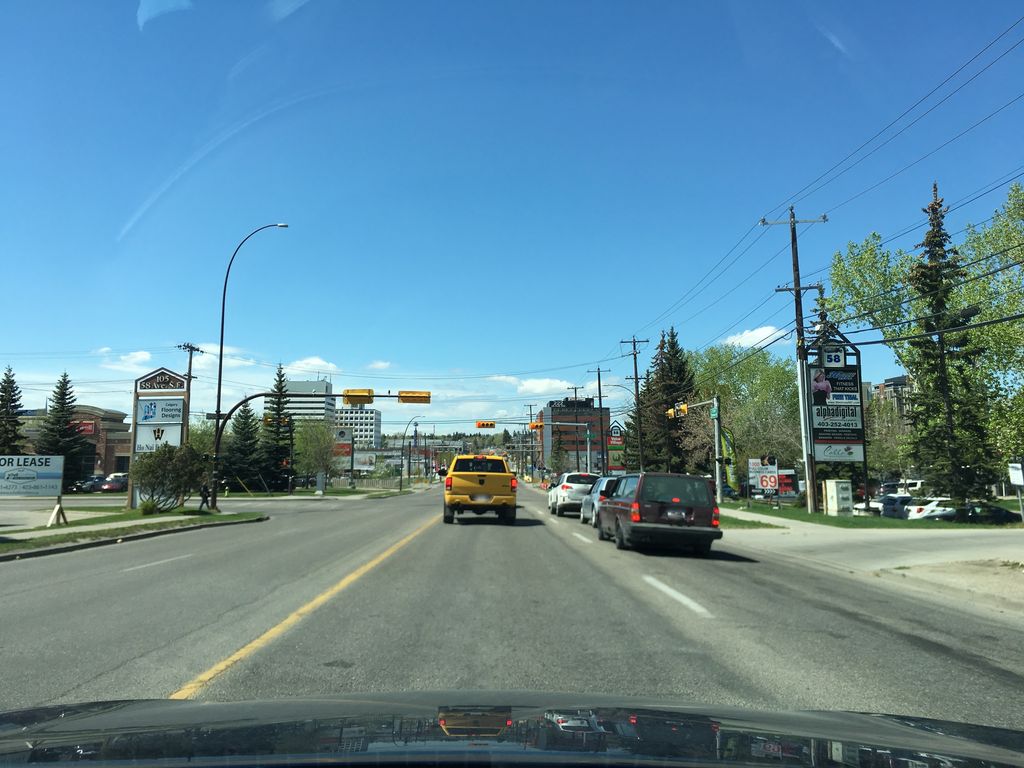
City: calgary